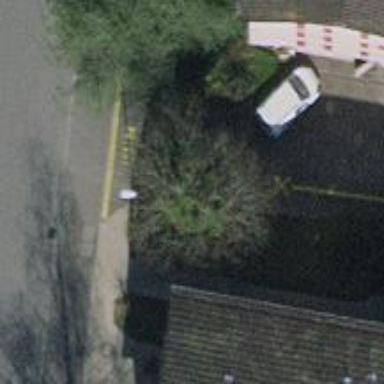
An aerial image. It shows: Support pole.